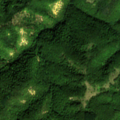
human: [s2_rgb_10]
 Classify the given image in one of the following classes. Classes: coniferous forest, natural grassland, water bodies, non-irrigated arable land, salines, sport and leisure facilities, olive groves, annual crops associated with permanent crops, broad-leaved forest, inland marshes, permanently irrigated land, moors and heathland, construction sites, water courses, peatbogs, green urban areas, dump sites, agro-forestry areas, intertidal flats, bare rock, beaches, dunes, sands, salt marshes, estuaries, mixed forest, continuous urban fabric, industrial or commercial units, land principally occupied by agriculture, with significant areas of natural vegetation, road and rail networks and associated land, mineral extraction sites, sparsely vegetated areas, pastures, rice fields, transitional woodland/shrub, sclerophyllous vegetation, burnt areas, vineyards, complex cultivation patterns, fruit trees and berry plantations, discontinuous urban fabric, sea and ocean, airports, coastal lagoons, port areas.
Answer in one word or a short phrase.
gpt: broad-leaved forest, transitional woodland/shrub